Question: I'm working with webApi and trying to implement forms auth. My application is using simpleMembership. For some reason my controllers are reverting to my windows credentials to check and see if a request is authenticated, when it should just be using simpleMembership against my app's database:

I've disabled windows and anonymous auth in the app and in my applicationhost config file... what else needs to be done?
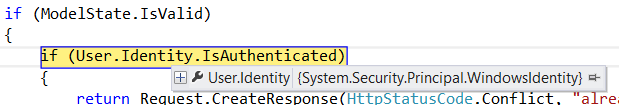
Answer: In your API Controllers, when you need to enforce authentication (non-public controllers or actions) you need to use the
'''
[Authorize]
'''
... attribute at either the controllers or action level, according to your needs.
Please note this is the attribute implemented on System.Web.Http not the one in System.Web.Mvc
The one you use for Api Controllers checks the Thread.CurrentPrincipal.Identity.IsAuthenticated instead of HttpContext.User.Identity.IsAuthenticated as System.Web.Mvc.AuthorizeAttribute does.
You need to populate this Principal on each request, usually by using a DelegatingHandler, which is explained on this link:
<URL>
In the link above, the author is using Basic HTTP Authentication, which transmit the credentials in plain text on each request; but you can implement your own authentication strategy in order to populate the Principal, which is all you need.